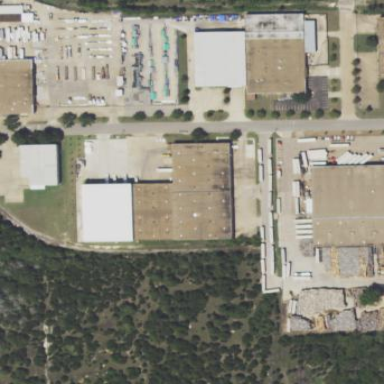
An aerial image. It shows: Warehouse.